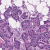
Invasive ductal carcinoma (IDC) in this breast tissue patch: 1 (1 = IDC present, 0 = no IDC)